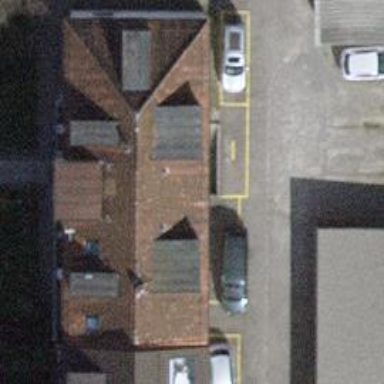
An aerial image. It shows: Hipped roof apartment building.